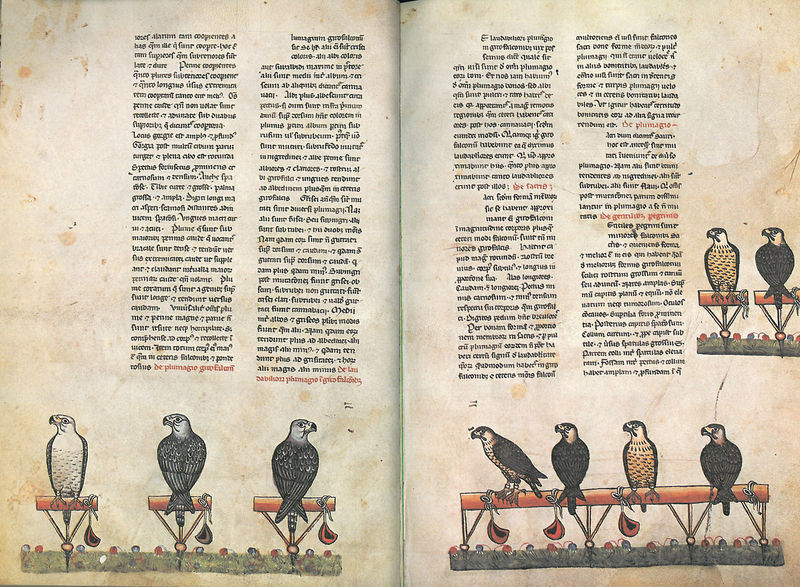
Titel: Falkenbuch Friedrichs des II.; De arte venandi cum avibus
Institution: Rom, Biblioteca Vaticana
Schlagwörter: adler, falke, flügel, vogel, gelb, grün, sitzen, blume, blumen, braun, grau, schwarz, weiss, zeichnung, gras, rot, tiere, wiese, alt, kappen, federn, vögel, adel, fliegen, farbig, schrift, schnabel, spalten, friedrich, kaiser, inschrift, balken, stangen, buch, seil, druck, seite, illustration, text, krallen, hauben, buchdruck, buchseite, seiten, mittelalter, geier, adelig, höfisch, stange, streben, typographie, handschrift, legende, fessel, latein, maximilian, ansitz, masken, buchmalerei, minne, bussard, greifvögel, blocksatz, texxt, raubvogel, falken, vergibt, raubvögel, friedrich ii, staufer, falknerei, fredericus, snsitz, gruck, buschseiten